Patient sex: F
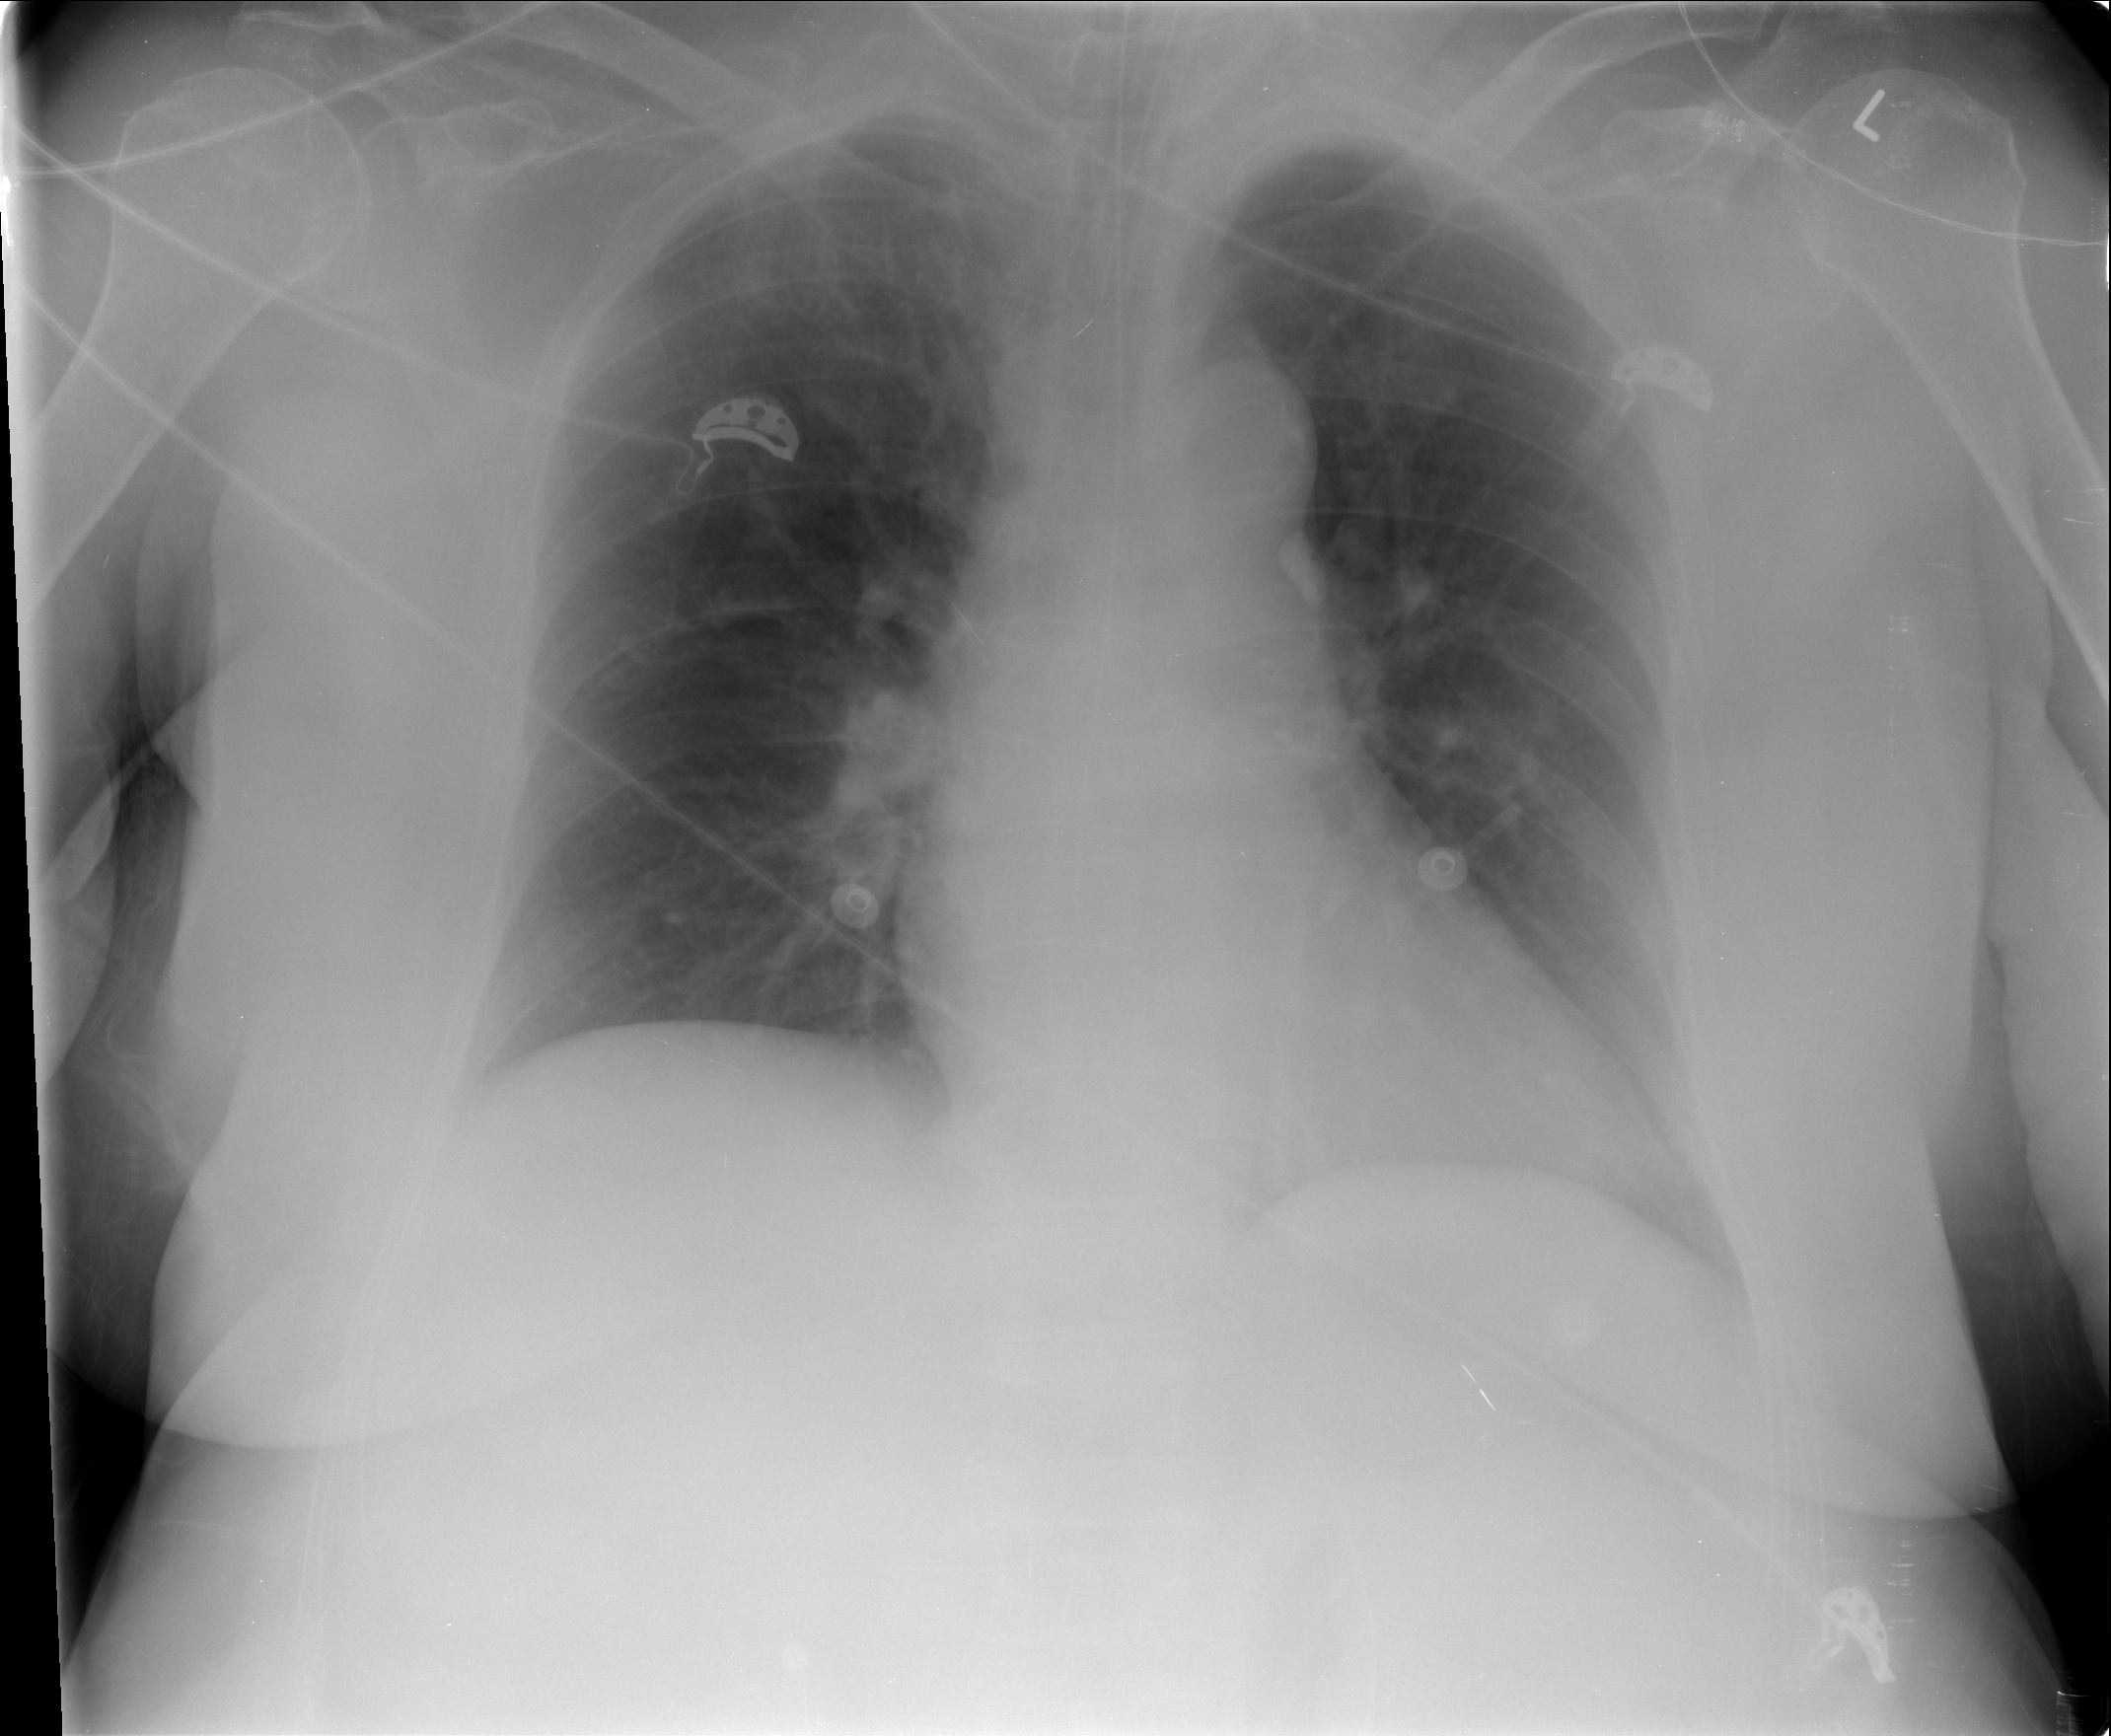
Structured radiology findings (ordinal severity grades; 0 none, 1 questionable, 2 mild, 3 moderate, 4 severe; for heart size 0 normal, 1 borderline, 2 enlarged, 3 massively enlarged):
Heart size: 1
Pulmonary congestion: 1
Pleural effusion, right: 0
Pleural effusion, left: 0
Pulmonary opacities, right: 0
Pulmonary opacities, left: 1
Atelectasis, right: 0
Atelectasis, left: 2